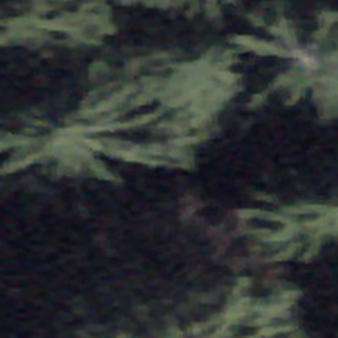
Label: other